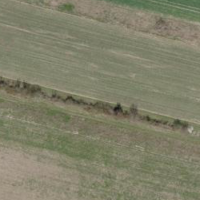
EUNIS habitat code: 52
Species observed at this site:
Anas platyrhynchos
Acrocephalus palustris
Corvus frugilegus
Lanius collurio
Buteo buteo
Coloeus monedula
Sylvia atricapilla
Carduelis carduelis
Passer montanus
Columba palumbus
Alauda arvensis
Hirundo rustica
Milvus migrans
Milvus milvus
Falco tinnunculus